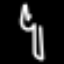
Label: fork